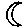
Label: moon